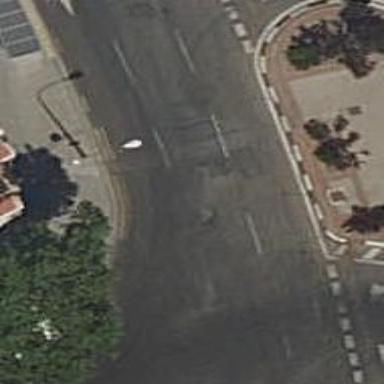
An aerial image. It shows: Road with traffic signals.